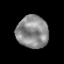
Tissue: prostate
Cell type: Epithelial cells
Senescence score: 0.3271
Nuclear area (px): 1009
Mean DAPI intensity: 138.161